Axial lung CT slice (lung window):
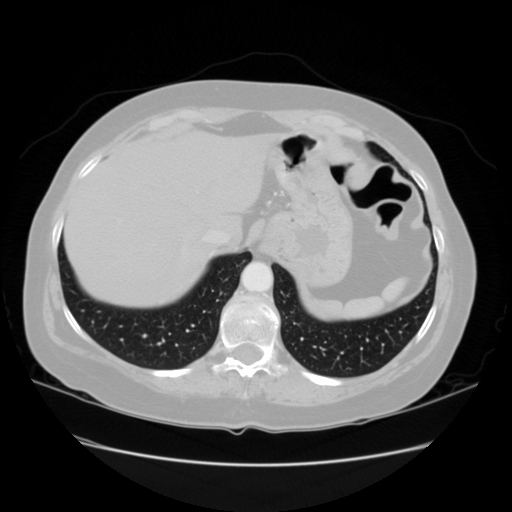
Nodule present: no